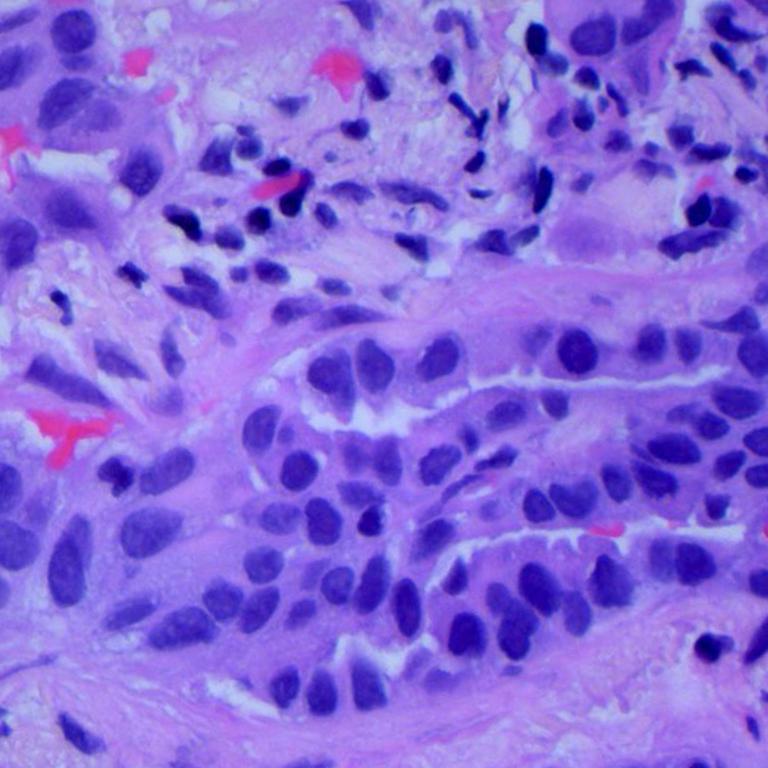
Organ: lung
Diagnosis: adenocarcinomas